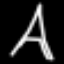
Label: The Eiffel Tower